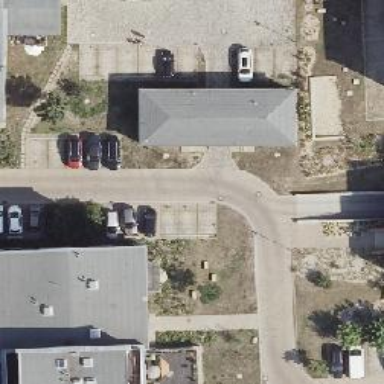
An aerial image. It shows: Living street.